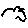
Label: bird